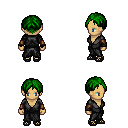
a pixel art fantasy rpg character, female body template, human, tanned skin, gray robe, white pants, green parted hairstyle, cloth bracers, ghillies, four views (front, back, left, right), 2x2 character sprite sheet, small pixel art, hard edges, no anti-aliasing